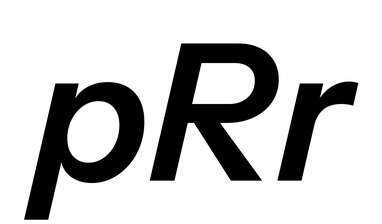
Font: InstrumentSans-Italic_SemiBold_Italic